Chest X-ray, PA view. Patient: 49 years old, sex F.
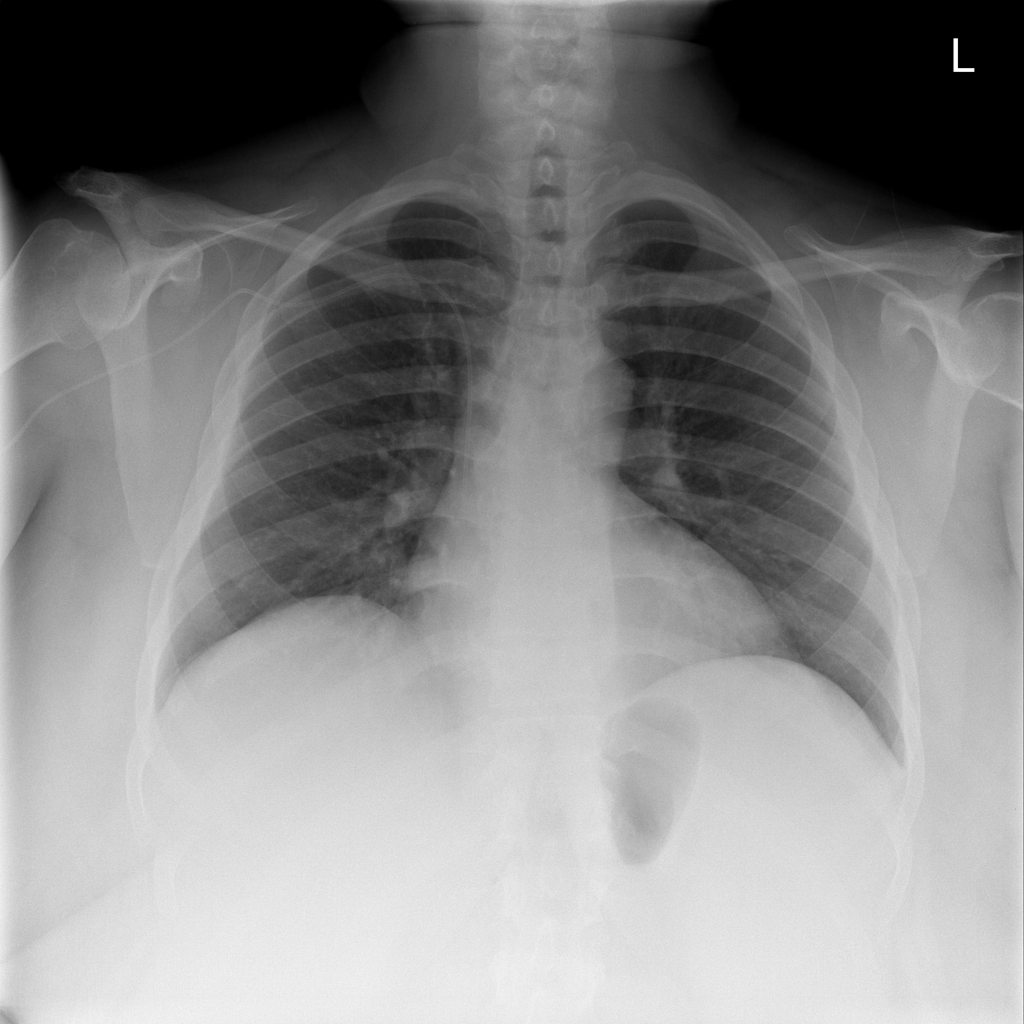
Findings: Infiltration